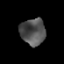
Tissue: prostate
Cell type: Myeloid cells
Senescence score: 0.3393
Nuclear area (px): 653
Mean DAPI intensity: 81.504